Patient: sex F, age 60
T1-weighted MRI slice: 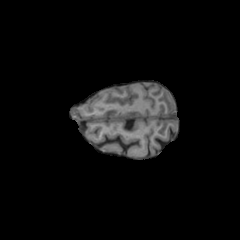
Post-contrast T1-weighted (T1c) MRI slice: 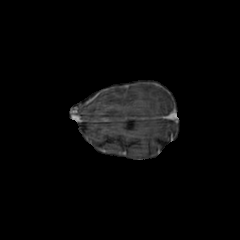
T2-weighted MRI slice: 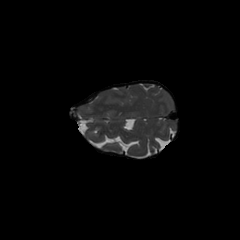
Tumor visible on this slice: no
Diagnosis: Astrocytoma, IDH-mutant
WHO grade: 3